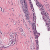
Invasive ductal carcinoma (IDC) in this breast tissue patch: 1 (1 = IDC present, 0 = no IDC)